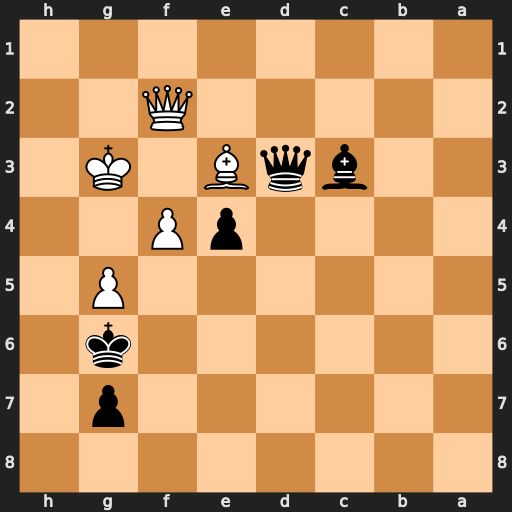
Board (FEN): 8/6p1/6k1/6P1/4pP2/2bqB1K1/5Q2/8
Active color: b
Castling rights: -
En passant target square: -
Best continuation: Kf5 Kh2 g6